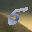
Label: 5